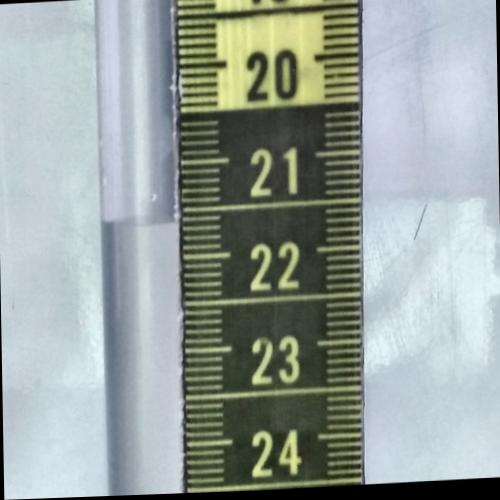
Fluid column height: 21.6 cm